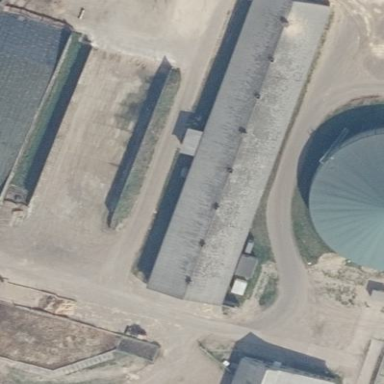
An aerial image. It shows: Bunker silo.